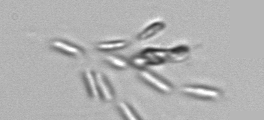
Label: Dinobryon